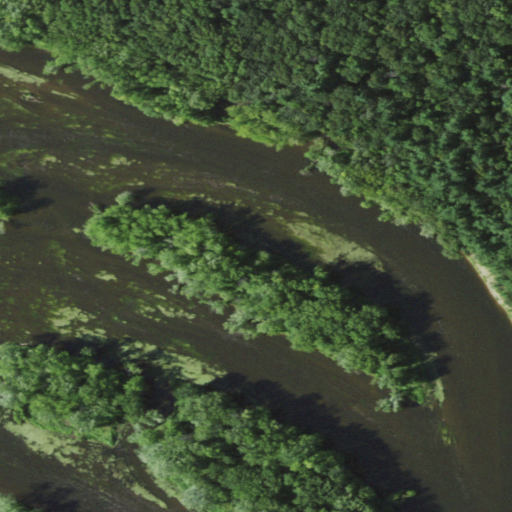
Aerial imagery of island in Minnesota named Island Thirtytwo containing open water, deciduous forest, woody wetlands, herbaceous wetlands, mixed forest, and grassland